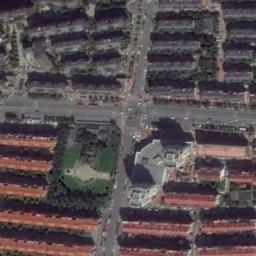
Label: intersection